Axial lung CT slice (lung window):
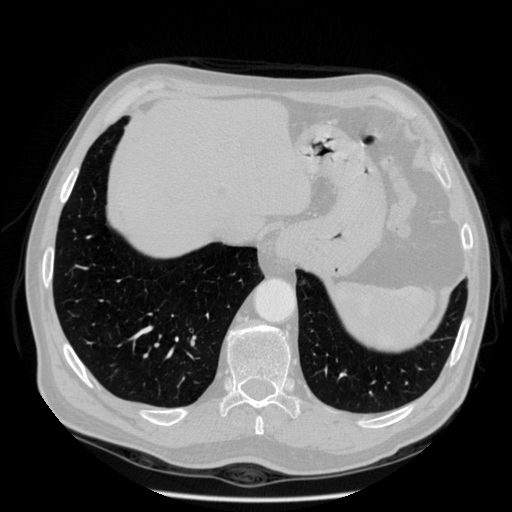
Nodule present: no